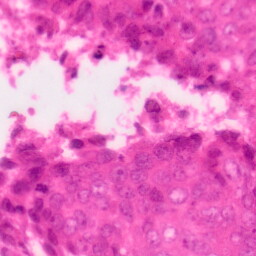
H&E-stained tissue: Colon